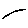
Label: line